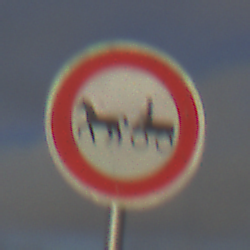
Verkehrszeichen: VerbotGespannfuhrwerke
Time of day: SunriseSunset
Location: Outdoor (Nature)
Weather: PartlyCloudy
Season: NotSpecified
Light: Natural